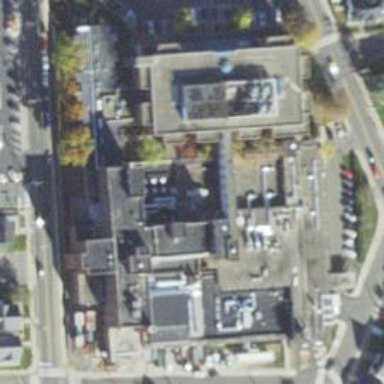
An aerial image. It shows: Clinic.